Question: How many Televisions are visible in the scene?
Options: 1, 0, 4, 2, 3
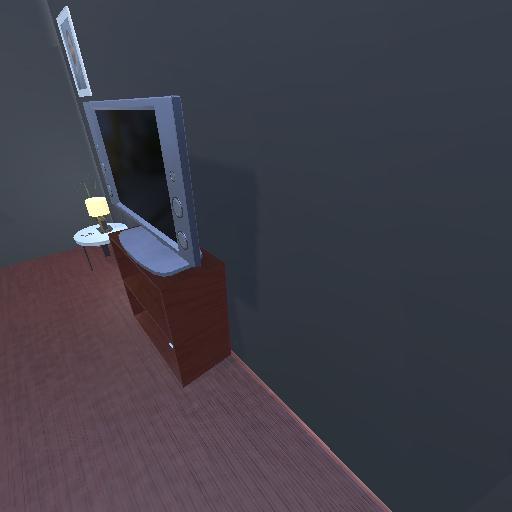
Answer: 1